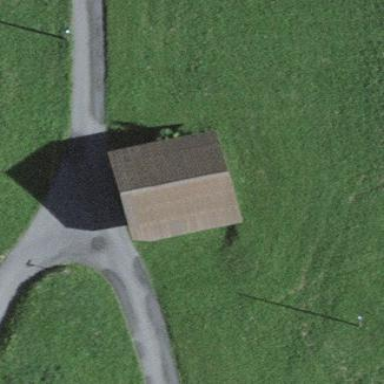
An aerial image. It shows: Barn.